Question: I am using 'FluentNHibernate', I have a method that takes the JSON post makes a deserialize for the class type and saved it, and after is suppose to make a commit but I am getting the errors on save,
'''
using (ITransaction transacao = _session.BeginTransaction(IsolationLevel.ReadCommitted))
{
_session.Save(cameras);
transacao.Commit();
}
'''
the name of my class already equals the name on the bank, this is my mapping builder.
'''
public MapCAMERAS()
{
Id(i => i.C_CAM);
Map(c => c.C_BAL);
Map(c => c.A_CAM);
Map(c => c.D_CAM);
Map(c => c.E_CAM);
Map(c => c.N_CAM);
Map(c => c.P_CAM);
Map(c => c.S1_CAM);
Map(c => c.S2_CAM);
Map(c => c.T_CAM);
Map(c => c.U_CAM);
Map(c => c.DUMANUT);
}
'''
I check the names in table, all names are correct and I just have C_CAM as Id.
For use this application is not necessary authentication.
I have one Repository and I make my save method there, and service with method calling my Repository, on my post I'm using MVC.
'''
var service = new ServiceCamera(new RepositoryCamera(session));
var result = new RespostaPost();
result = servico.Gravar(cameras);
'''
Error:

My error is when I make the post method. How can I fix this error?
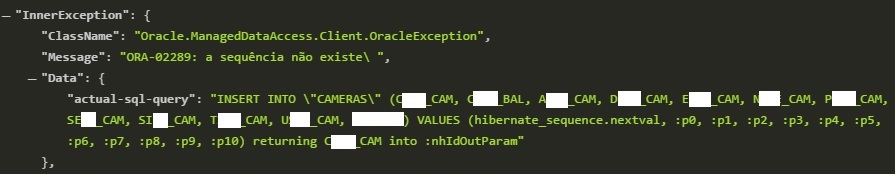
Answer: ## Solution
Very simple. Possibly you mapping not config the increment type.
---
Try some like this:
'''
Id(i => i.TableId).GeneratedBy.Increment();
'''